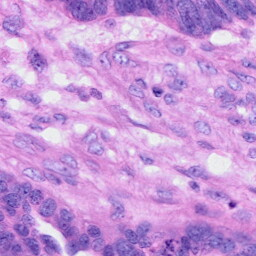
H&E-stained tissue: Ovarian